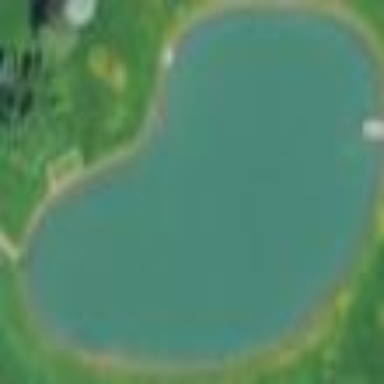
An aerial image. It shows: Pond with natural water.